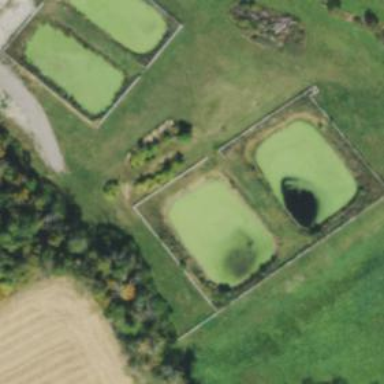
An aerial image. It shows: Pond with natural water.